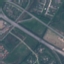
Label: Highway